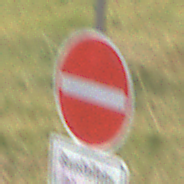
Verkehrszeichen: VerbotDerEinfahrt
Zusatzzeichen unten: SonstigeFahrzeugePersonengruppenFrei1
Umgebung: Outdoor, Nature
Tageszeit: MorningAfternoon
Wetter: Overcast
Licht: Natural
Jahreszeit: NotSpecified
Kontrast: LowContrast